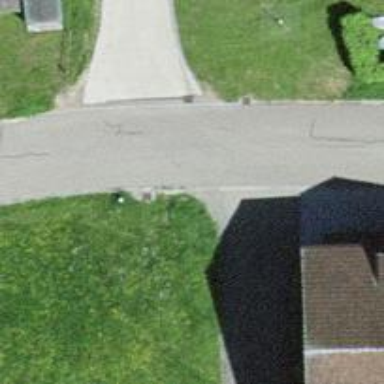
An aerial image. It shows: Tertiary road.